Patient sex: M
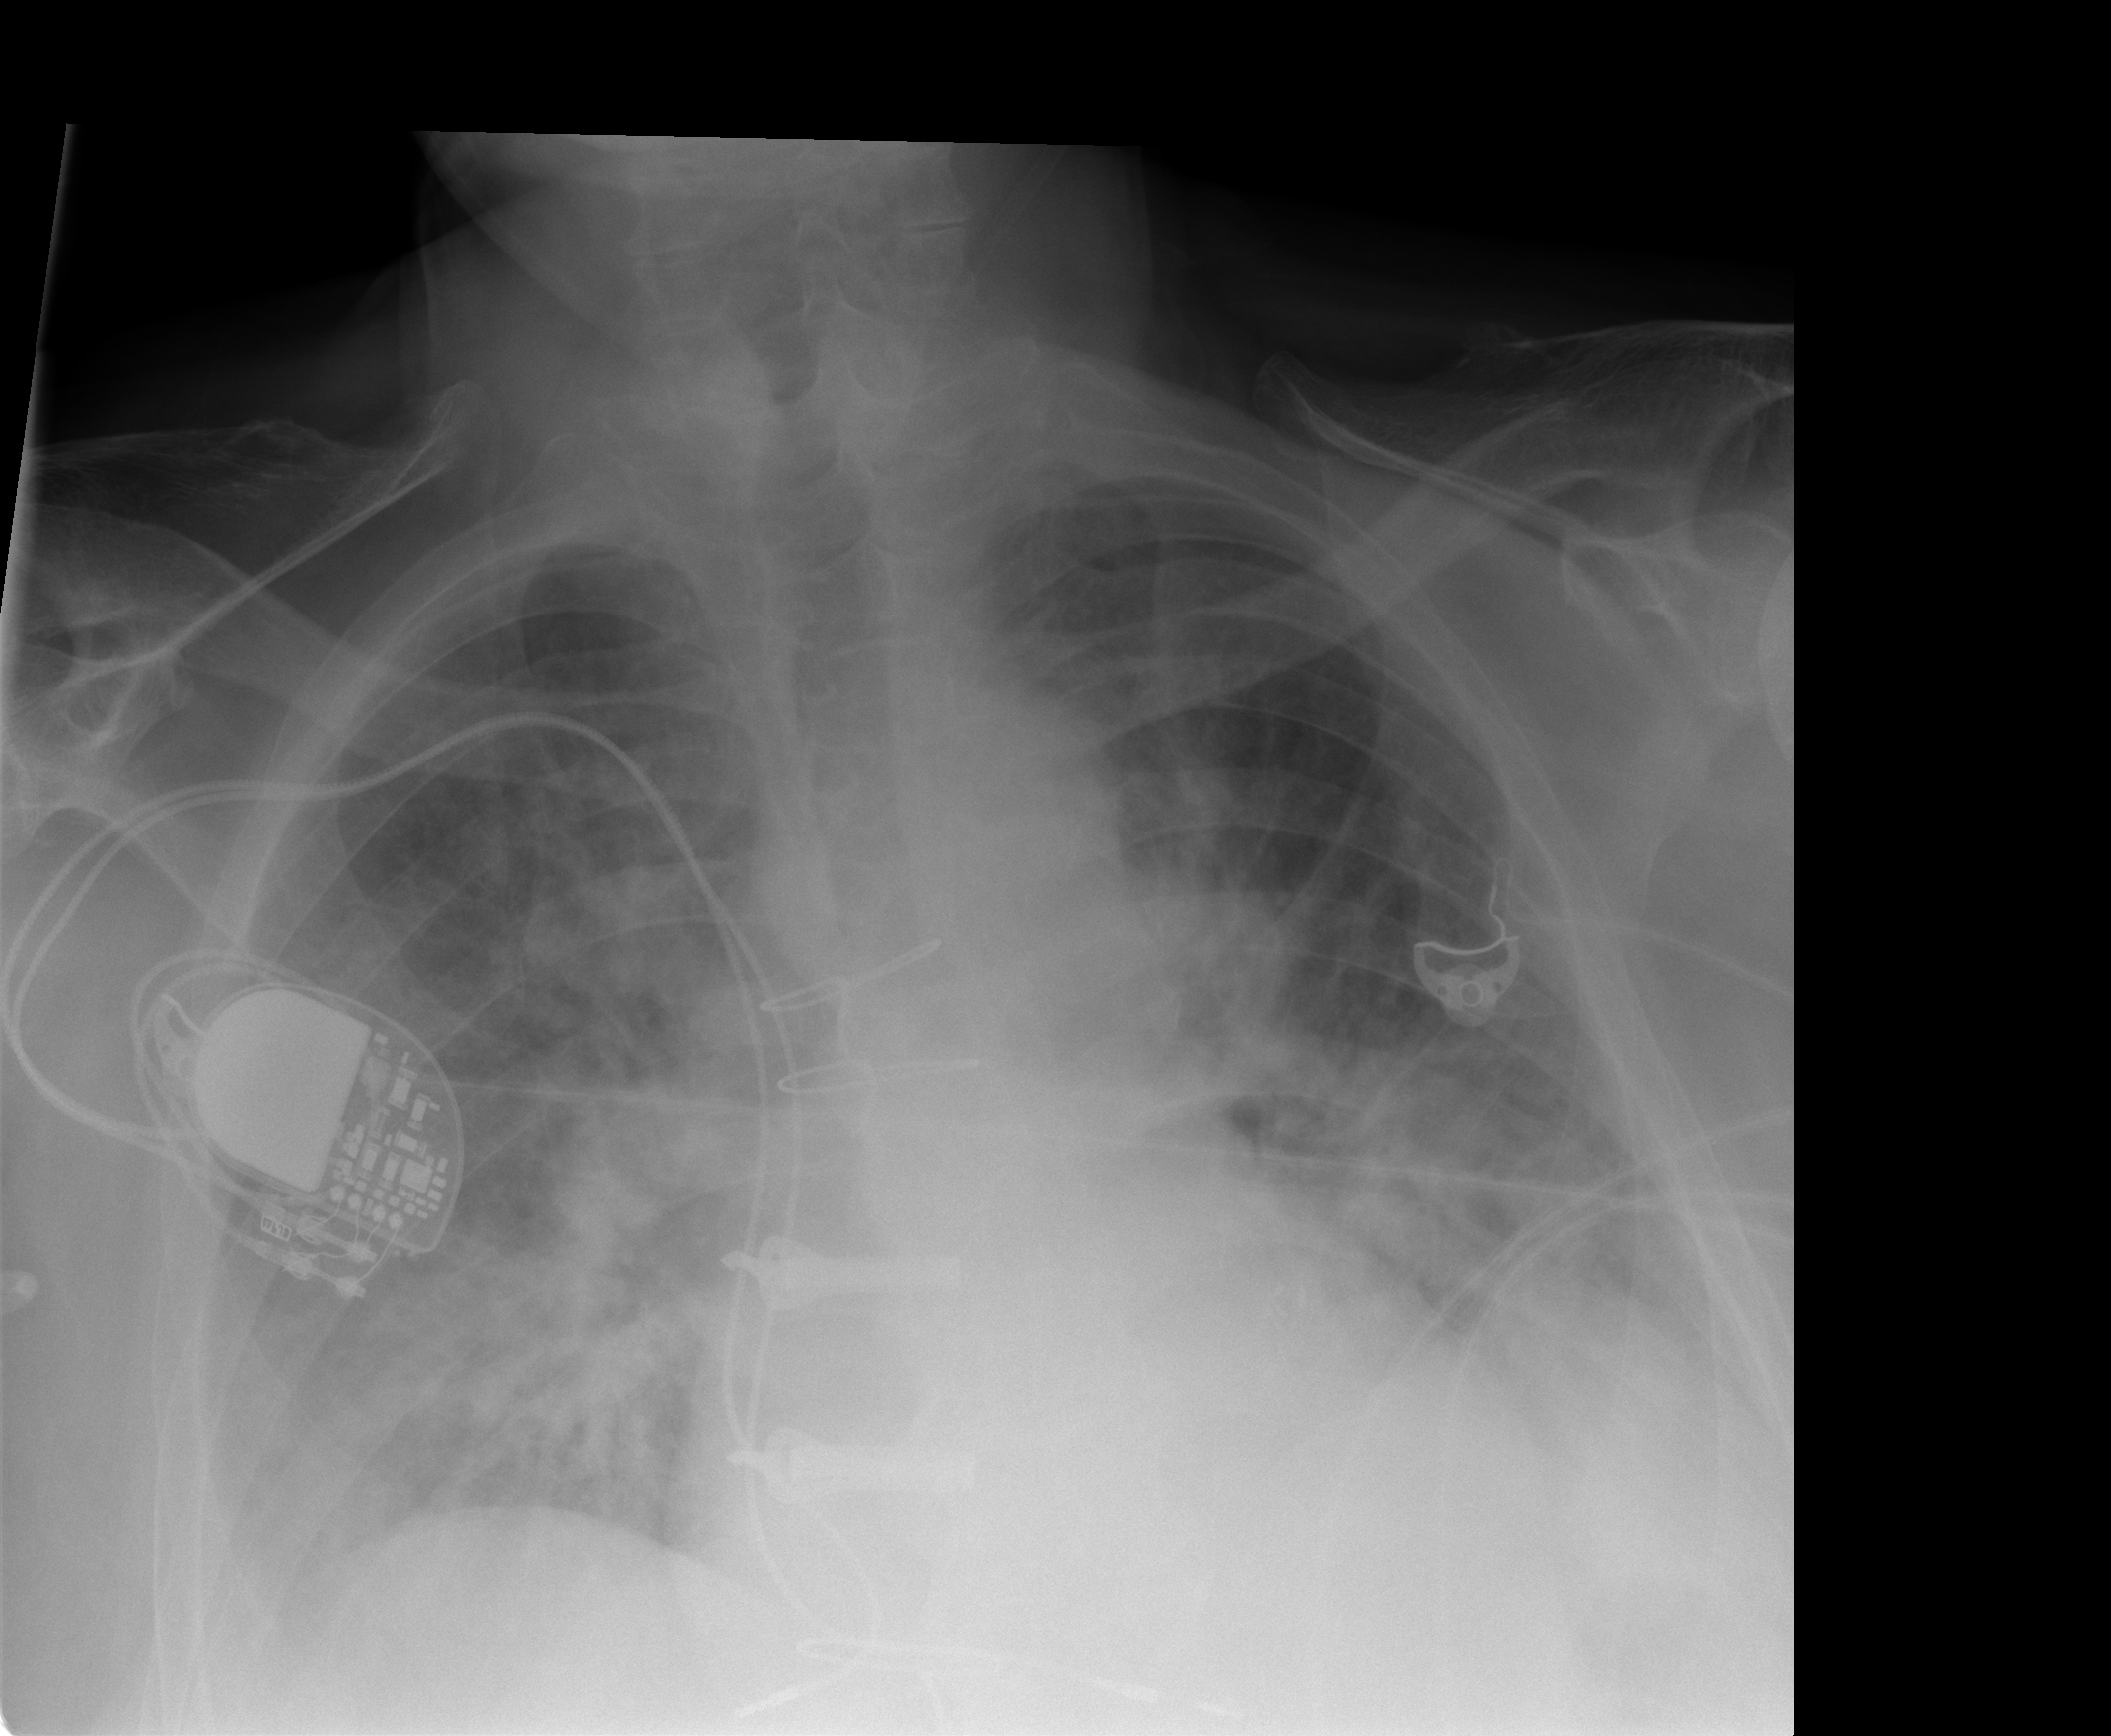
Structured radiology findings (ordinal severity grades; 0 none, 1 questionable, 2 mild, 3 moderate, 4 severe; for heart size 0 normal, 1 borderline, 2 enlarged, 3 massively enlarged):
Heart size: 1
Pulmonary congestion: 3
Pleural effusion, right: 2
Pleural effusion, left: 2
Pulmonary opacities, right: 2
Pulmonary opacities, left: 2
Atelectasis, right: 2
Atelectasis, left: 2